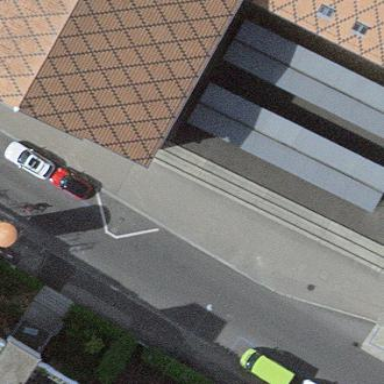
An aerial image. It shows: Bicycle parking area.